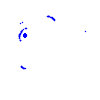
Particle: electron